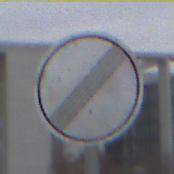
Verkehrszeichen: EndeSaemtlicherBegrenzungen
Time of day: Midday
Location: Outdoor (Suburban)
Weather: Overcast
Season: NotSpecified
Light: Natural